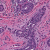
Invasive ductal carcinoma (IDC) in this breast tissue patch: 1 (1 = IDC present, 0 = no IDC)